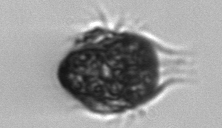
Label: Mesodinium